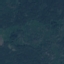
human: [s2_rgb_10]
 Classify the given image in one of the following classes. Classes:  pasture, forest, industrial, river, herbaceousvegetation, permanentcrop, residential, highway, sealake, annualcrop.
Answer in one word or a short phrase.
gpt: Forest